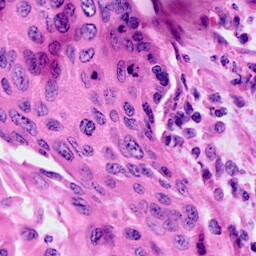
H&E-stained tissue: Cervix